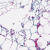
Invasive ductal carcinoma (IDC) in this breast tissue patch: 0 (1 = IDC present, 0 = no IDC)